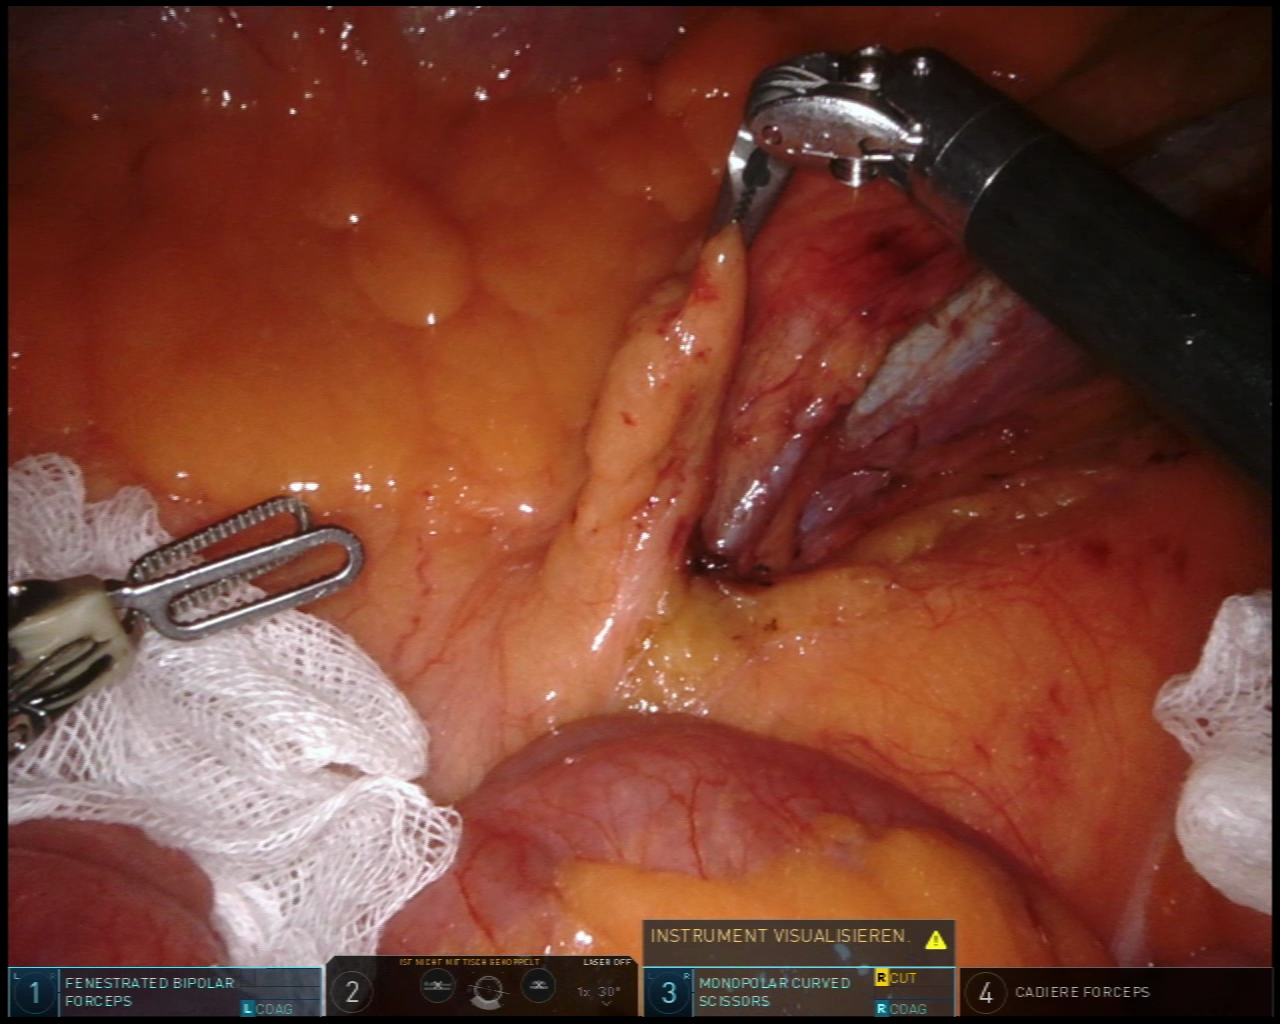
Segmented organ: ureter
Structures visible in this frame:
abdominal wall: no
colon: yes
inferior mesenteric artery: no
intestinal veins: yes
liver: no
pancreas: no
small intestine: yes
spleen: no
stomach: no
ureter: yes
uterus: no
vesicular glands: no